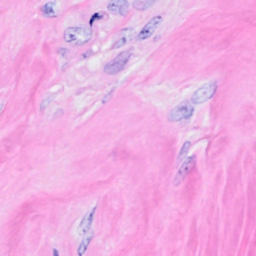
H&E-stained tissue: Breast